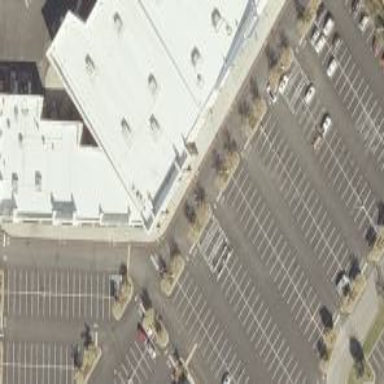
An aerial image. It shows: Retail building.